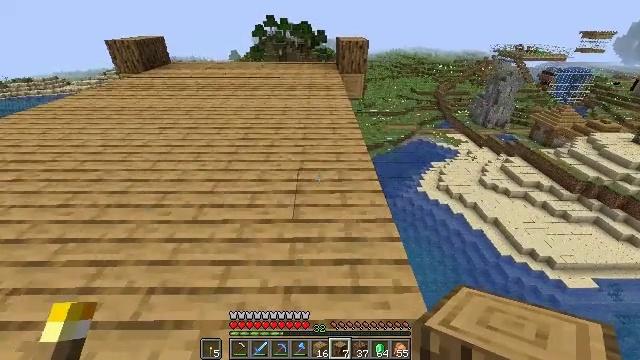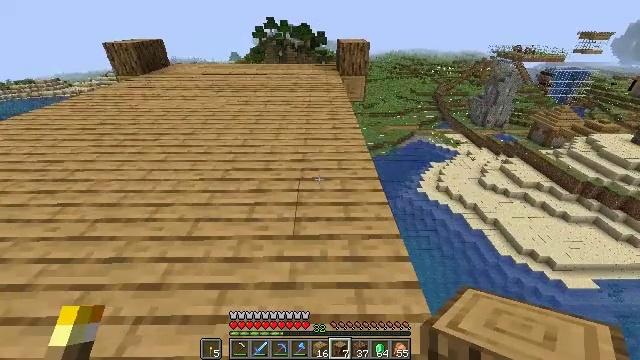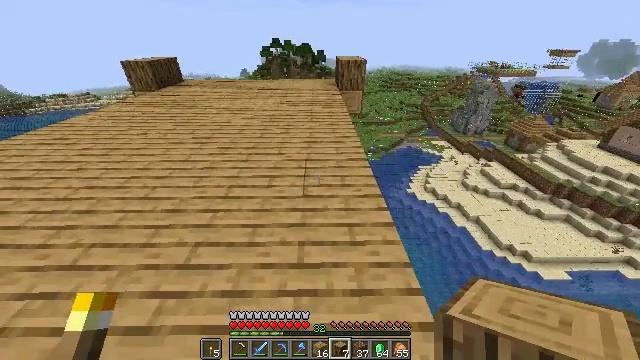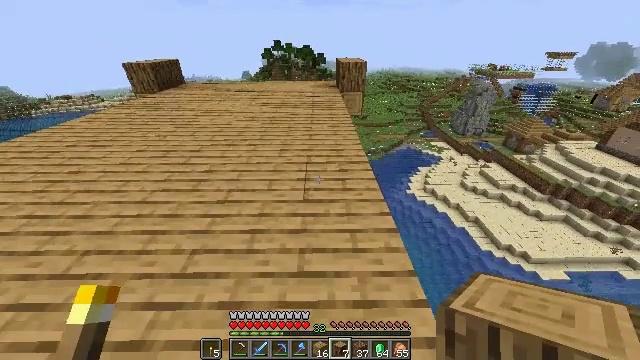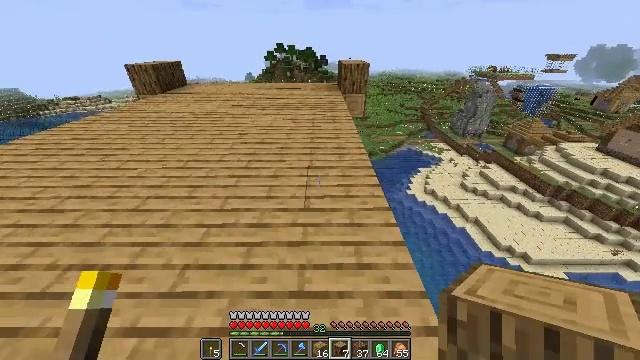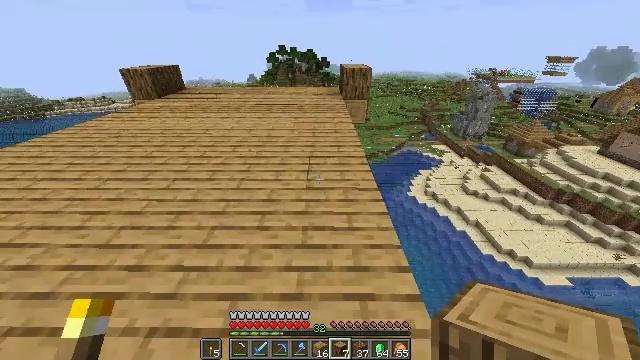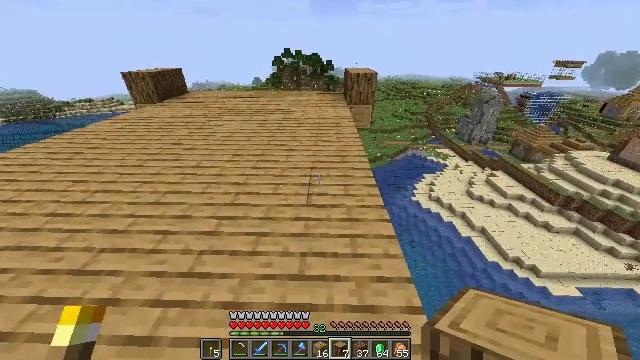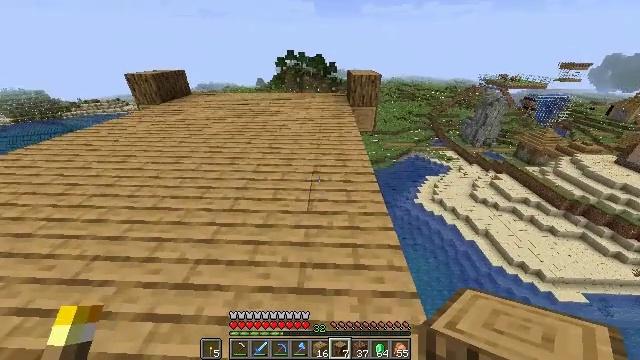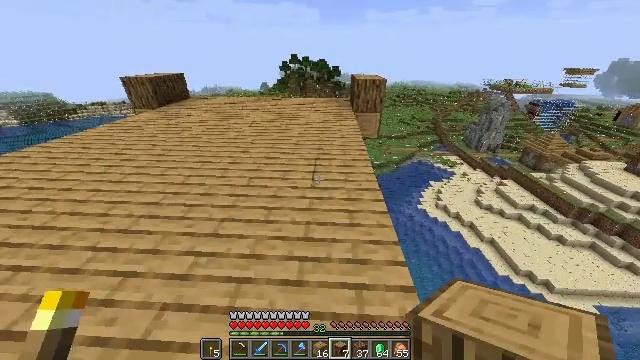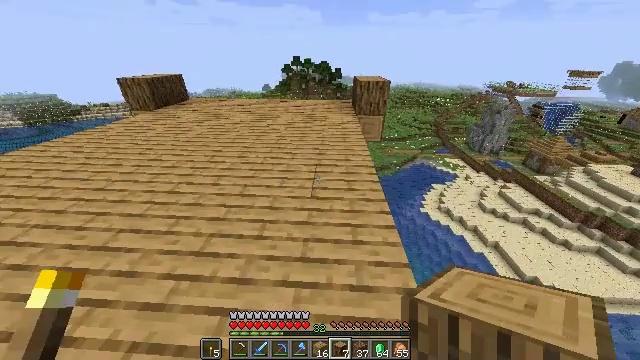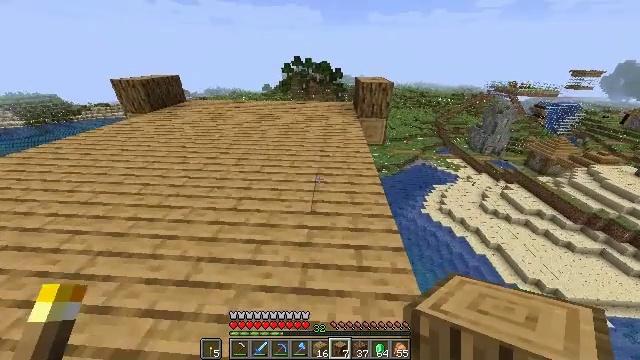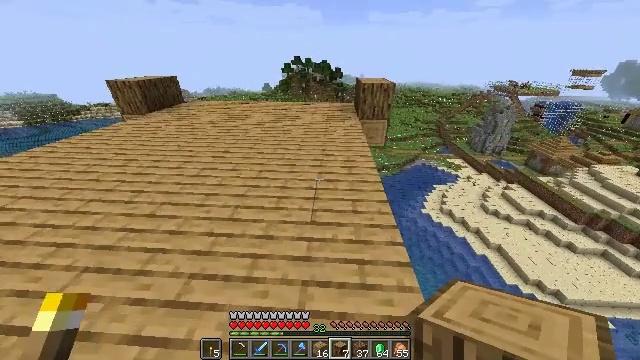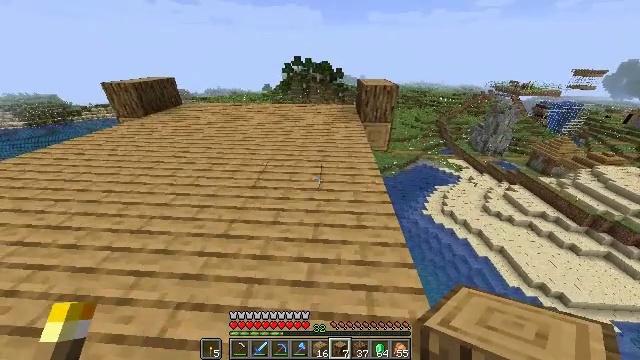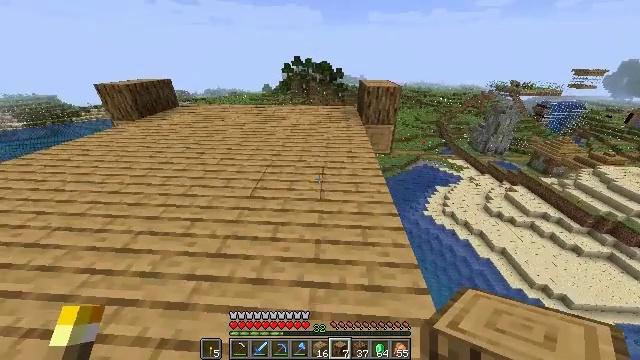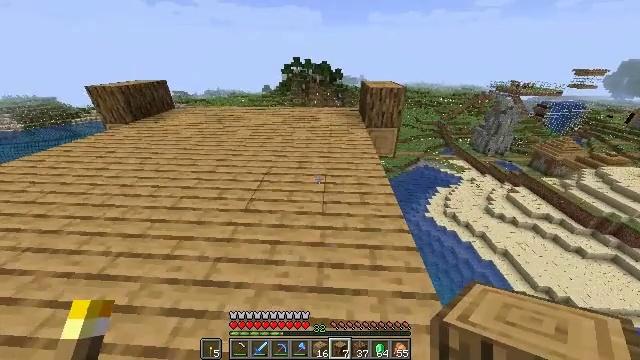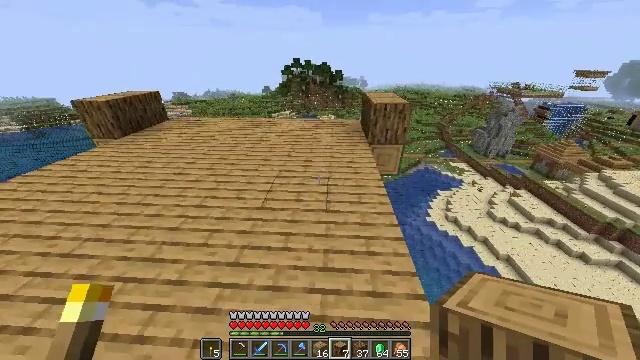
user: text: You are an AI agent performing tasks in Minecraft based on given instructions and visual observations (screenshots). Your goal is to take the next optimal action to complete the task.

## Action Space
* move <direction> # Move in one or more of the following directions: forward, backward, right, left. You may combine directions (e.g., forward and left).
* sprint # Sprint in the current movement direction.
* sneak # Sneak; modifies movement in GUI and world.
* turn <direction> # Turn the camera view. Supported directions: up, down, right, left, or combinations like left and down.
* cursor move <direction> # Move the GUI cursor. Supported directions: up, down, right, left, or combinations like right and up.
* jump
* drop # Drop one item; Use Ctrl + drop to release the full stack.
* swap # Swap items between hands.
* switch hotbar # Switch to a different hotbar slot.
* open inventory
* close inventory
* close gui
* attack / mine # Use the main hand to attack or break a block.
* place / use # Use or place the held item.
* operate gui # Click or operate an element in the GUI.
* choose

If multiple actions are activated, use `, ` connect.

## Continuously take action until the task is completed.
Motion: motion action
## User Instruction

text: Mine the stripped oak log.
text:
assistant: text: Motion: move forward, sprint
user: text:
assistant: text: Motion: move forward, sprint
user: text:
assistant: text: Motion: move forward, sprint
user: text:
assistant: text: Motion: move forward
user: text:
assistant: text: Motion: move forward
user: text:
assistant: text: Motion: move forward, sprint, turn left
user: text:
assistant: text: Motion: move forward, sprint
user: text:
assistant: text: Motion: move forward, sprint
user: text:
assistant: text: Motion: move forward, sprint
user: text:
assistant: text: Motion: move forward, sprint
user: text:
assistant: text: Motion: move forward, sprint
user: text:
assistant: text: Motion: move forward
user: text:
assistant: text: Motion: move forward
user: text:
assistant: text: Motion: move forward
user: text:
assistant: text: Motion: move forward, jump
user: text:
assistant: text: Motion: move forward, jump
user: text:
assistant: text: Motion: move forward, jump
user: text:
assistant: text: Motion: move forward, jump
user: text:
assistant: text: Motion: move forward, jump
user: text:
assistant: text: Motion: move forward, jump
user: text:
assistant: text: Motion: move forward, jump
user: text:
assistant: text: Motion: move forward, jump
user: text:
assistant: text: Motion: move forward, jump
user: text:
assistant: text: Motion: move forward, jump
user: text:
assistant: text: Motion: move forward, turn left, jump
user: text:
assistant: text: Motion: move forward, turn left, jump
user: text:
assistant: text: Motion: move forward, jump
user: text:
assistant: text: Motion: move forward, jump
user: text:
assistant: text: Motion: move forward
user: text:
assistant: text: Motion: move forward